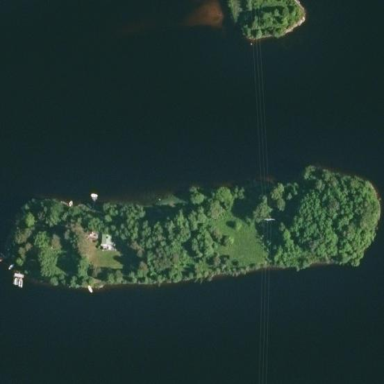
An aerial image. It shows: Islet covered with forest.